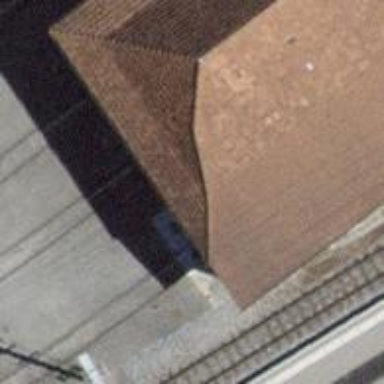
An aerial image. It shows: Narrow-gauge railway yard with electrified tracks featuring contact line.